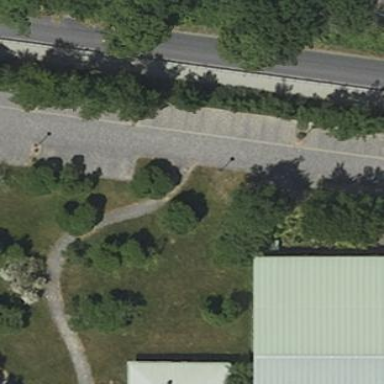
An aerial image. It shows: Paved parking area.